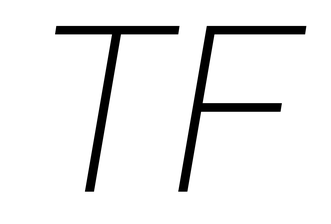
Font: Roboto-Italic_ExtraLight_Italic